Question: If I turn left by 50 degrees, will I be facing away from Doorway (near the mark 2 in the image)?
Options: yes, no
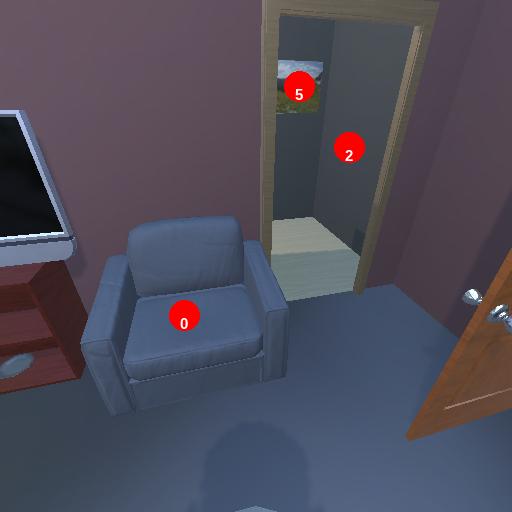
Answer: yes